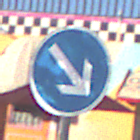
Verkehrszeichen: VorgeschriebeneVorbeifahrtRechts
Umgebung: Outdoor, Special
Tageszeit: MorningAfternoon
Wetter: PartlyCloudy
Licht: Natural
Jahreszeit: NotSpecified
Kontrast: HighContrast